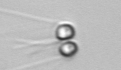
Label: Chaetoceros